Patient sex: F
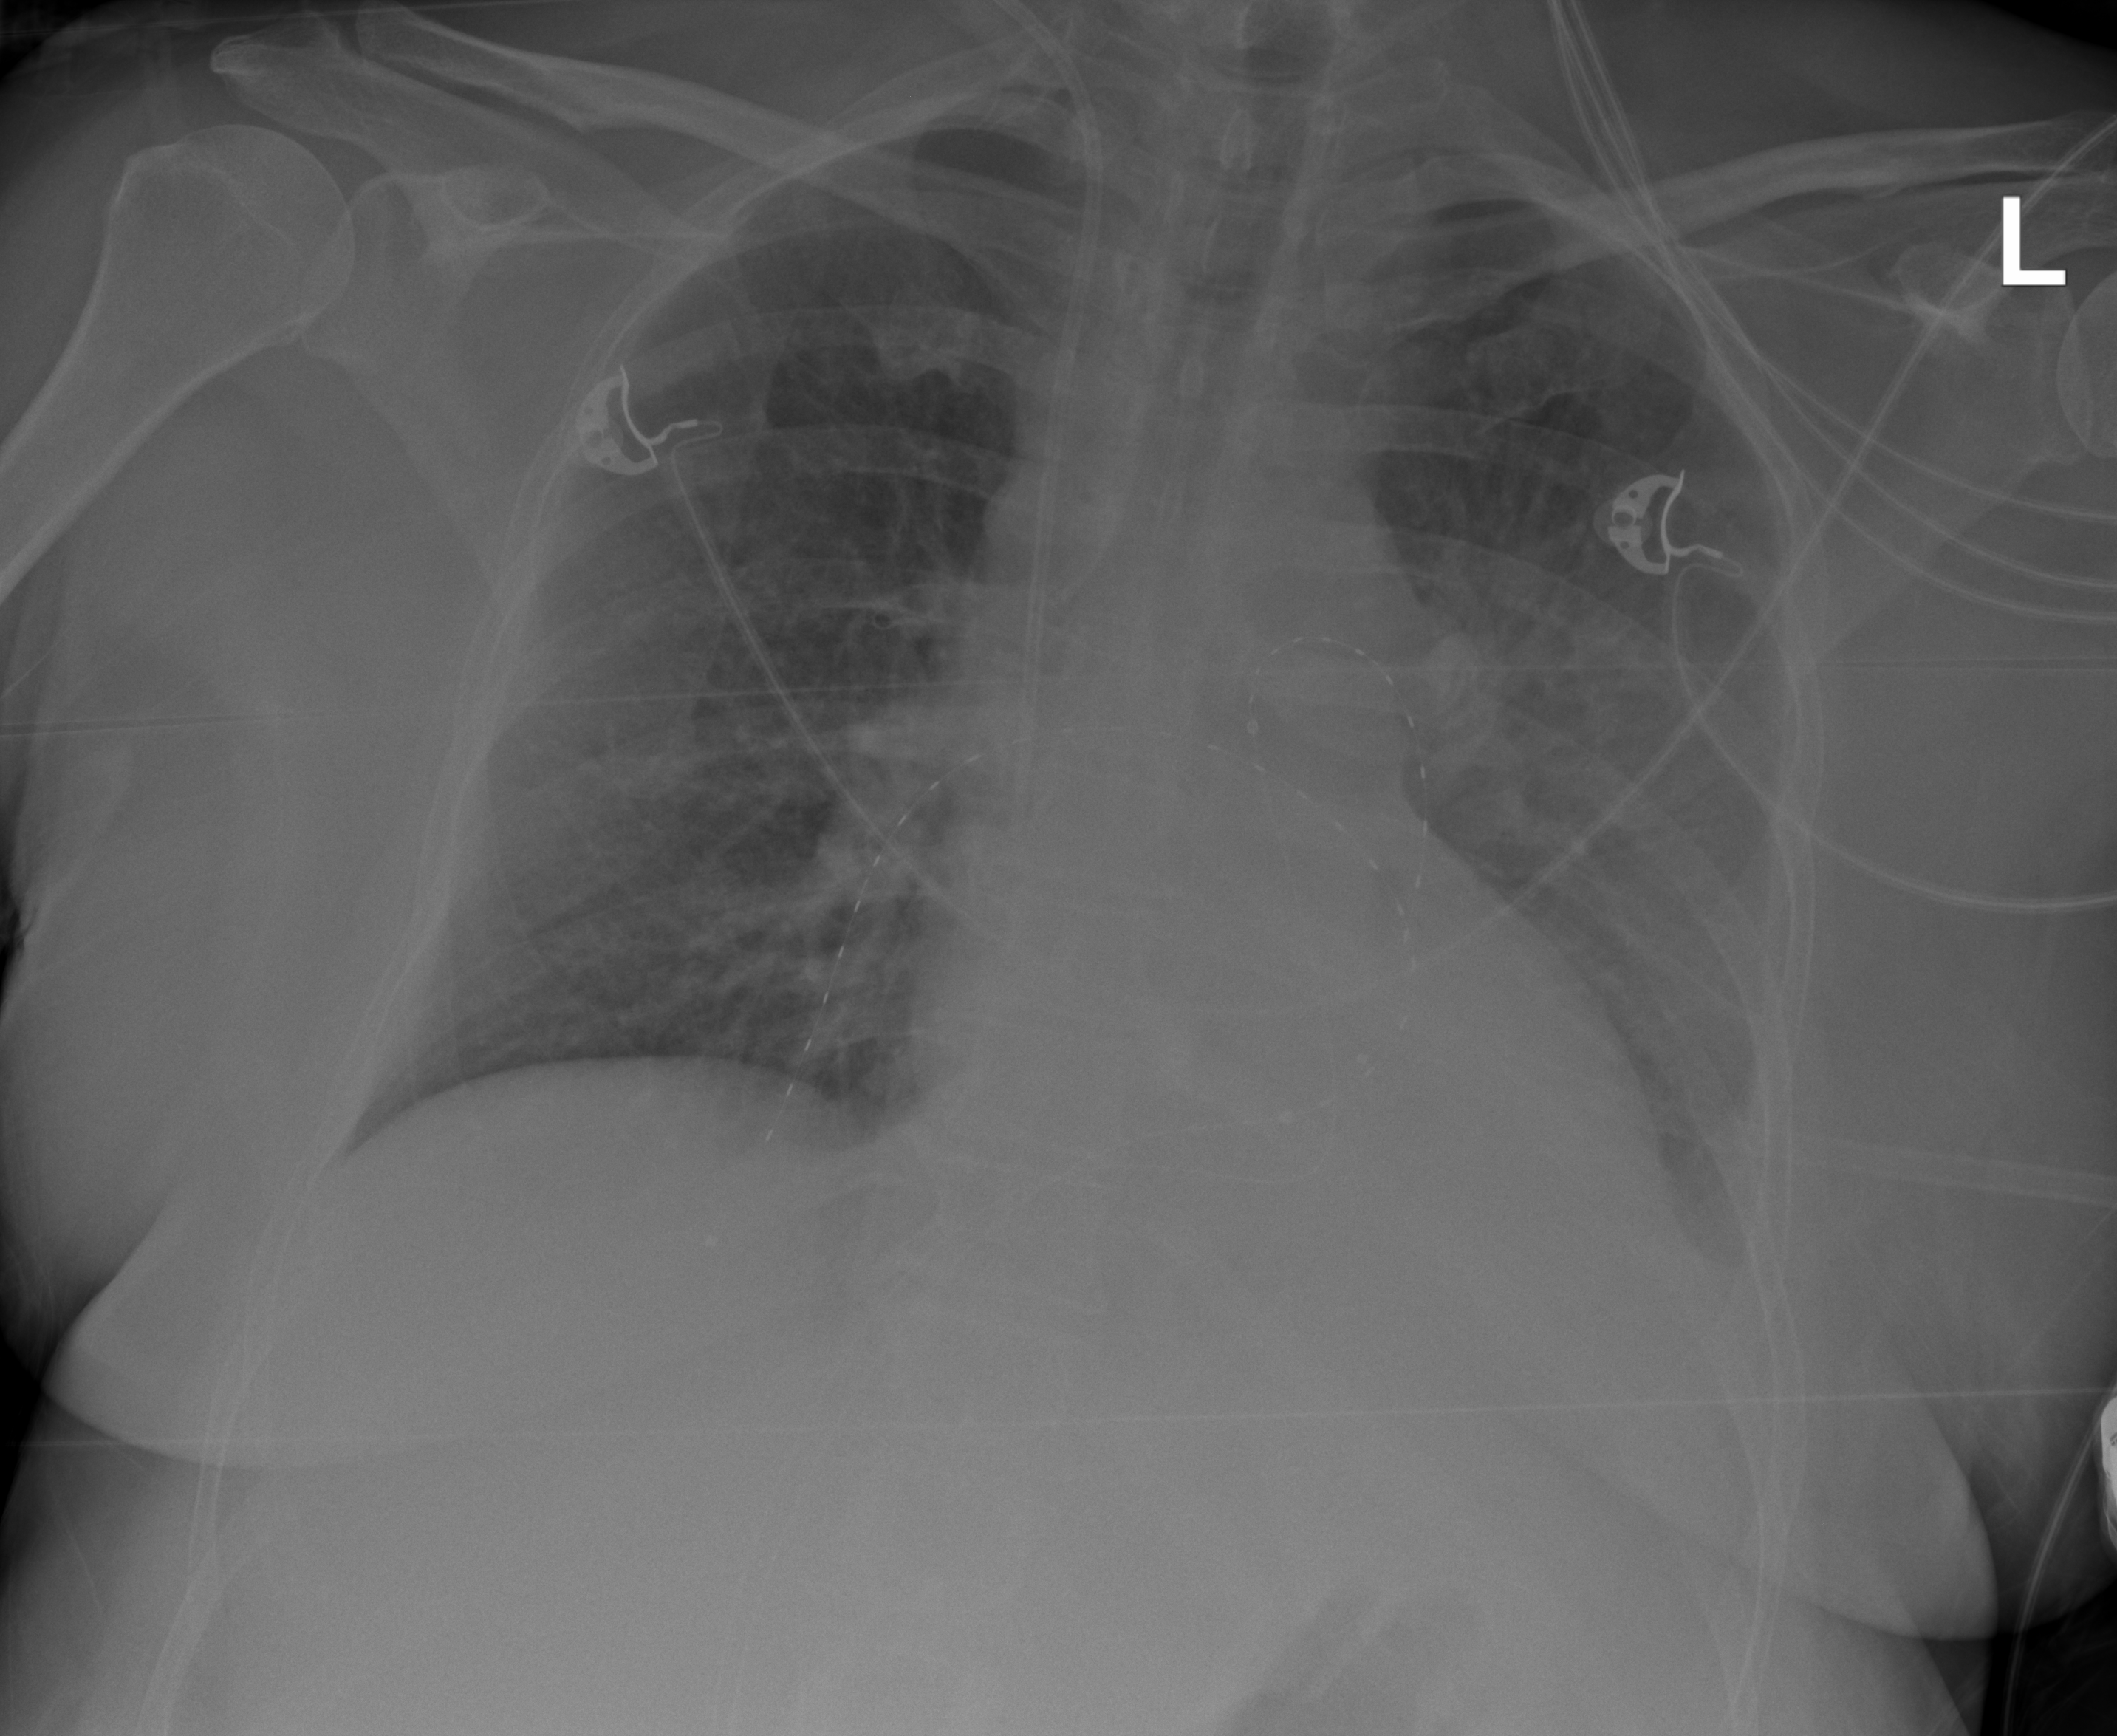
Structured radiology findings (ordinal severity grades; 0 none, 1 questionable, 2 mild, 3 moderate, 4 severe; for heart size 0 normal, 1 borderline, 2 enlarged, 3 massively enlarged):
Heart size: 1
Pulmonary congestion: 0
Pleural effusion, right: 0
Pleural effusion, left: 2
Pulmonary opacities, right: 0
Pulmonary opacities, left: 3
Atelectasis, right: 0
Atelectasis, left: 3